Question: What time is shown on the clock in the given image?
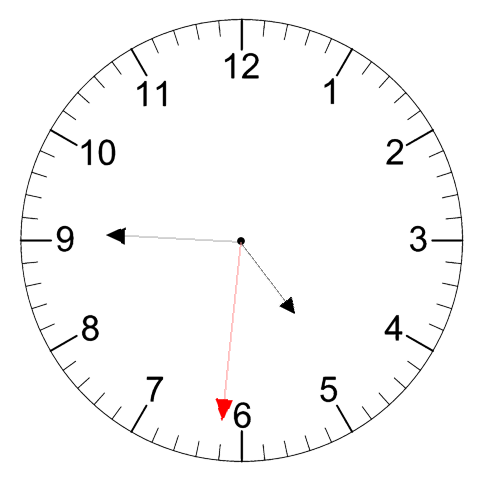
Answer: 04:45:31